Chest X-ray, AP view. Patient: 58 years old, sex M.
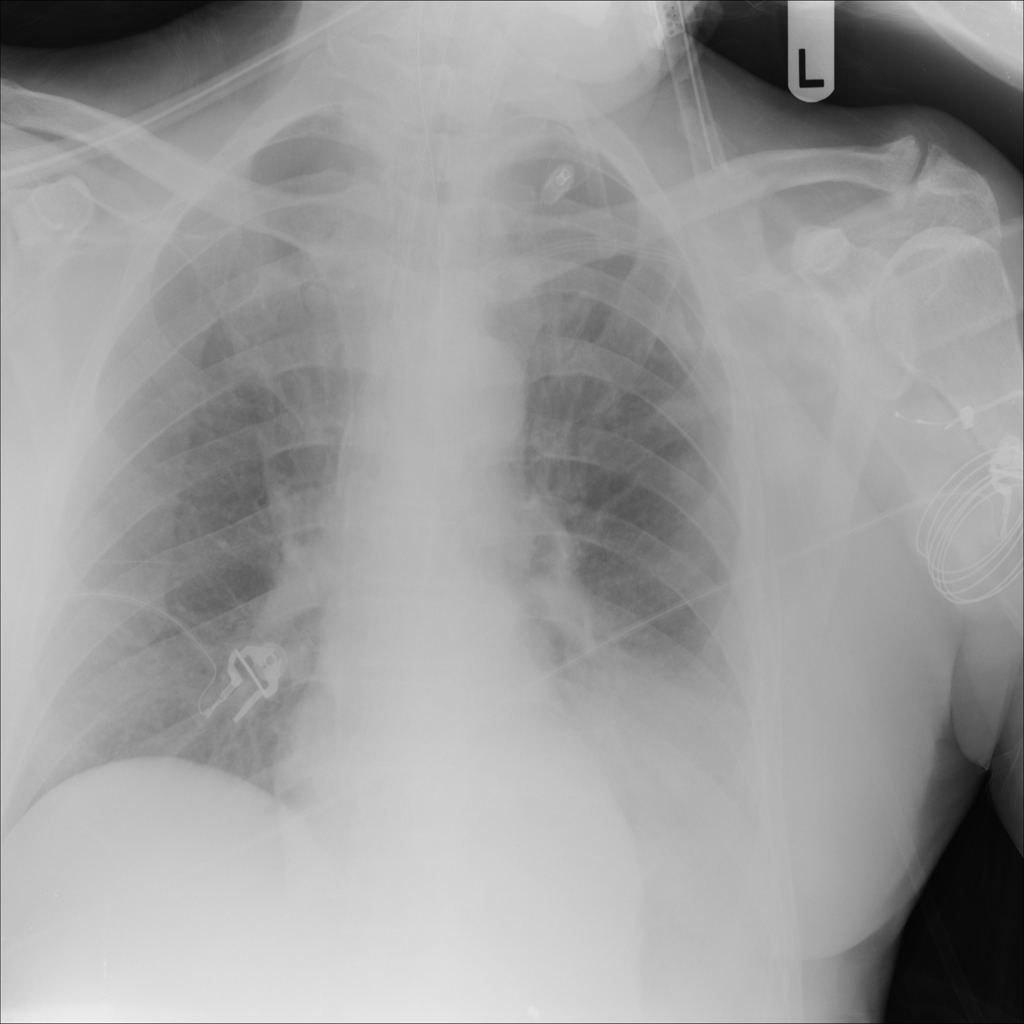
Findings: Atelectasis